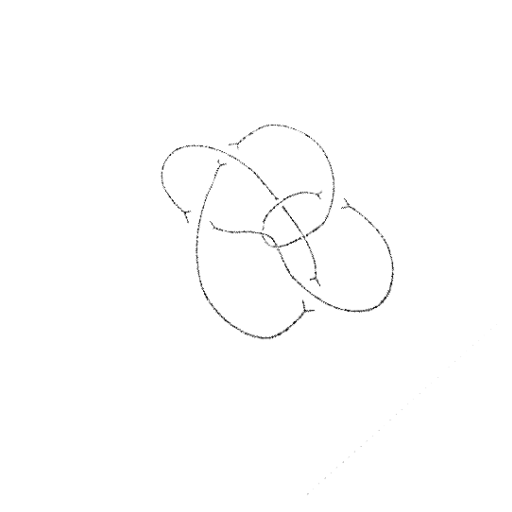
Crossing number: 8